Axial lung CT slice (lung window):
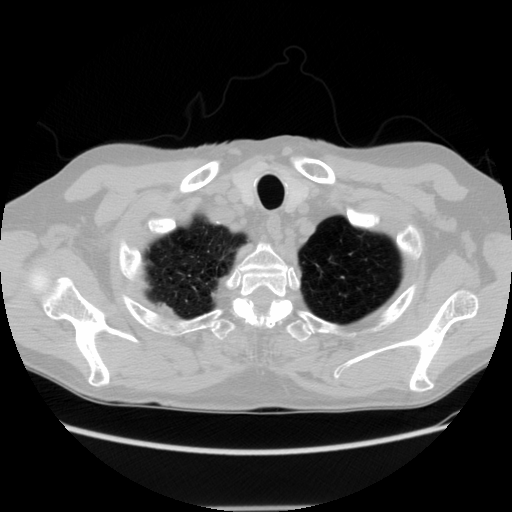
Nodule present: no